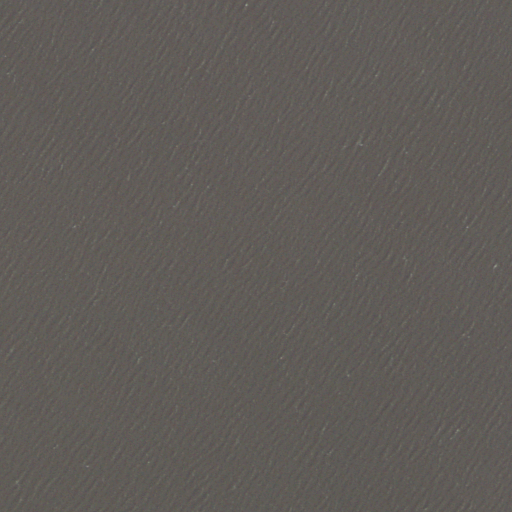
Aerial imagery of cape in Louisiana named Saint Marys Point containing only open water